Current action and preconditions to check: trajectory_clear

Your task: For each precondition in the list above, predict whether it will hold at this action.

Consider the current scene as observed from the mobile robot's camera, and analyze the predicted future states of all dynamic agents (e.g., people, animals, vehicles, or any moving entities) within the NEXT SECOND.

IMPORTANT: Only answer "very likely" if you are absolutely certain—based on strong, clear evidence—that a dynamic agent will violate the precondition in the predicted future state. Do NOT answer "very likely" for unlikely, ambiguous, or low-probability risks.

Ask yourself for each precondition: Is there a high probability, with clear and convincing evidence, that the predicted future states of any dynamic agent will interfere with the predicted future state of the currently executing action within the NEXT SECOND, causing that precondition to fail?

Assess the risk level based on these predictions. Use "likely" or "very likely" if motions create a clear risk of interference.

Use "neutral" or "improbable" if agents are nearby but their predicted paths are clearly diverging or non-conflicting.

Failure Risk Categories: "very improbable", "improbable", "neutral", "likely", "very likely"

Answer Format: Output ONLY the probability_of_failure value from these categories: "very improbable", "improbable", "neutral", "likely", "very likely"

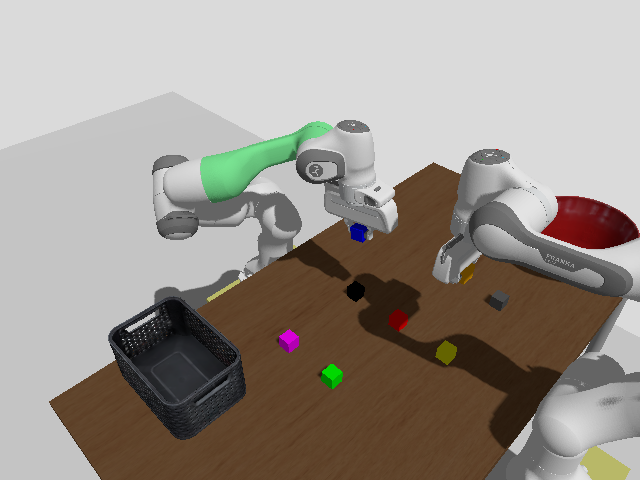

Answer: very improbable